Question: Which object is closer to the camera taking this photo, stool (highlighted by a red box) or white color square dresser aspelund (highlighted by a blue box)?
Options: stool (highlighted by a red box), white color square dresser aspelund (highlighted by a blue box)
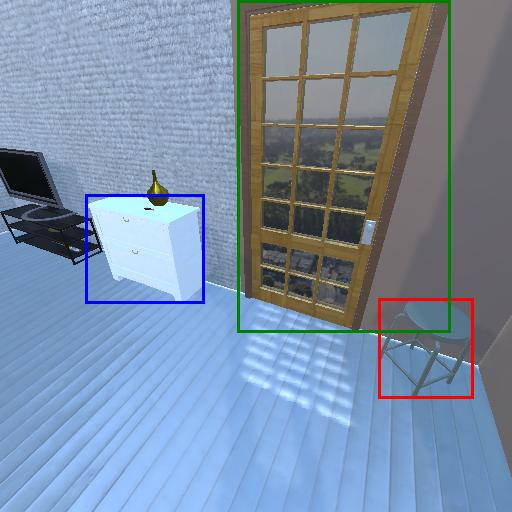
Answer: stool (highlighted by a red box)